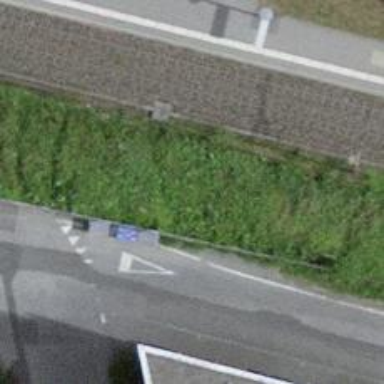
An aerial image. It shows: Road with steps.